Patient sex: F
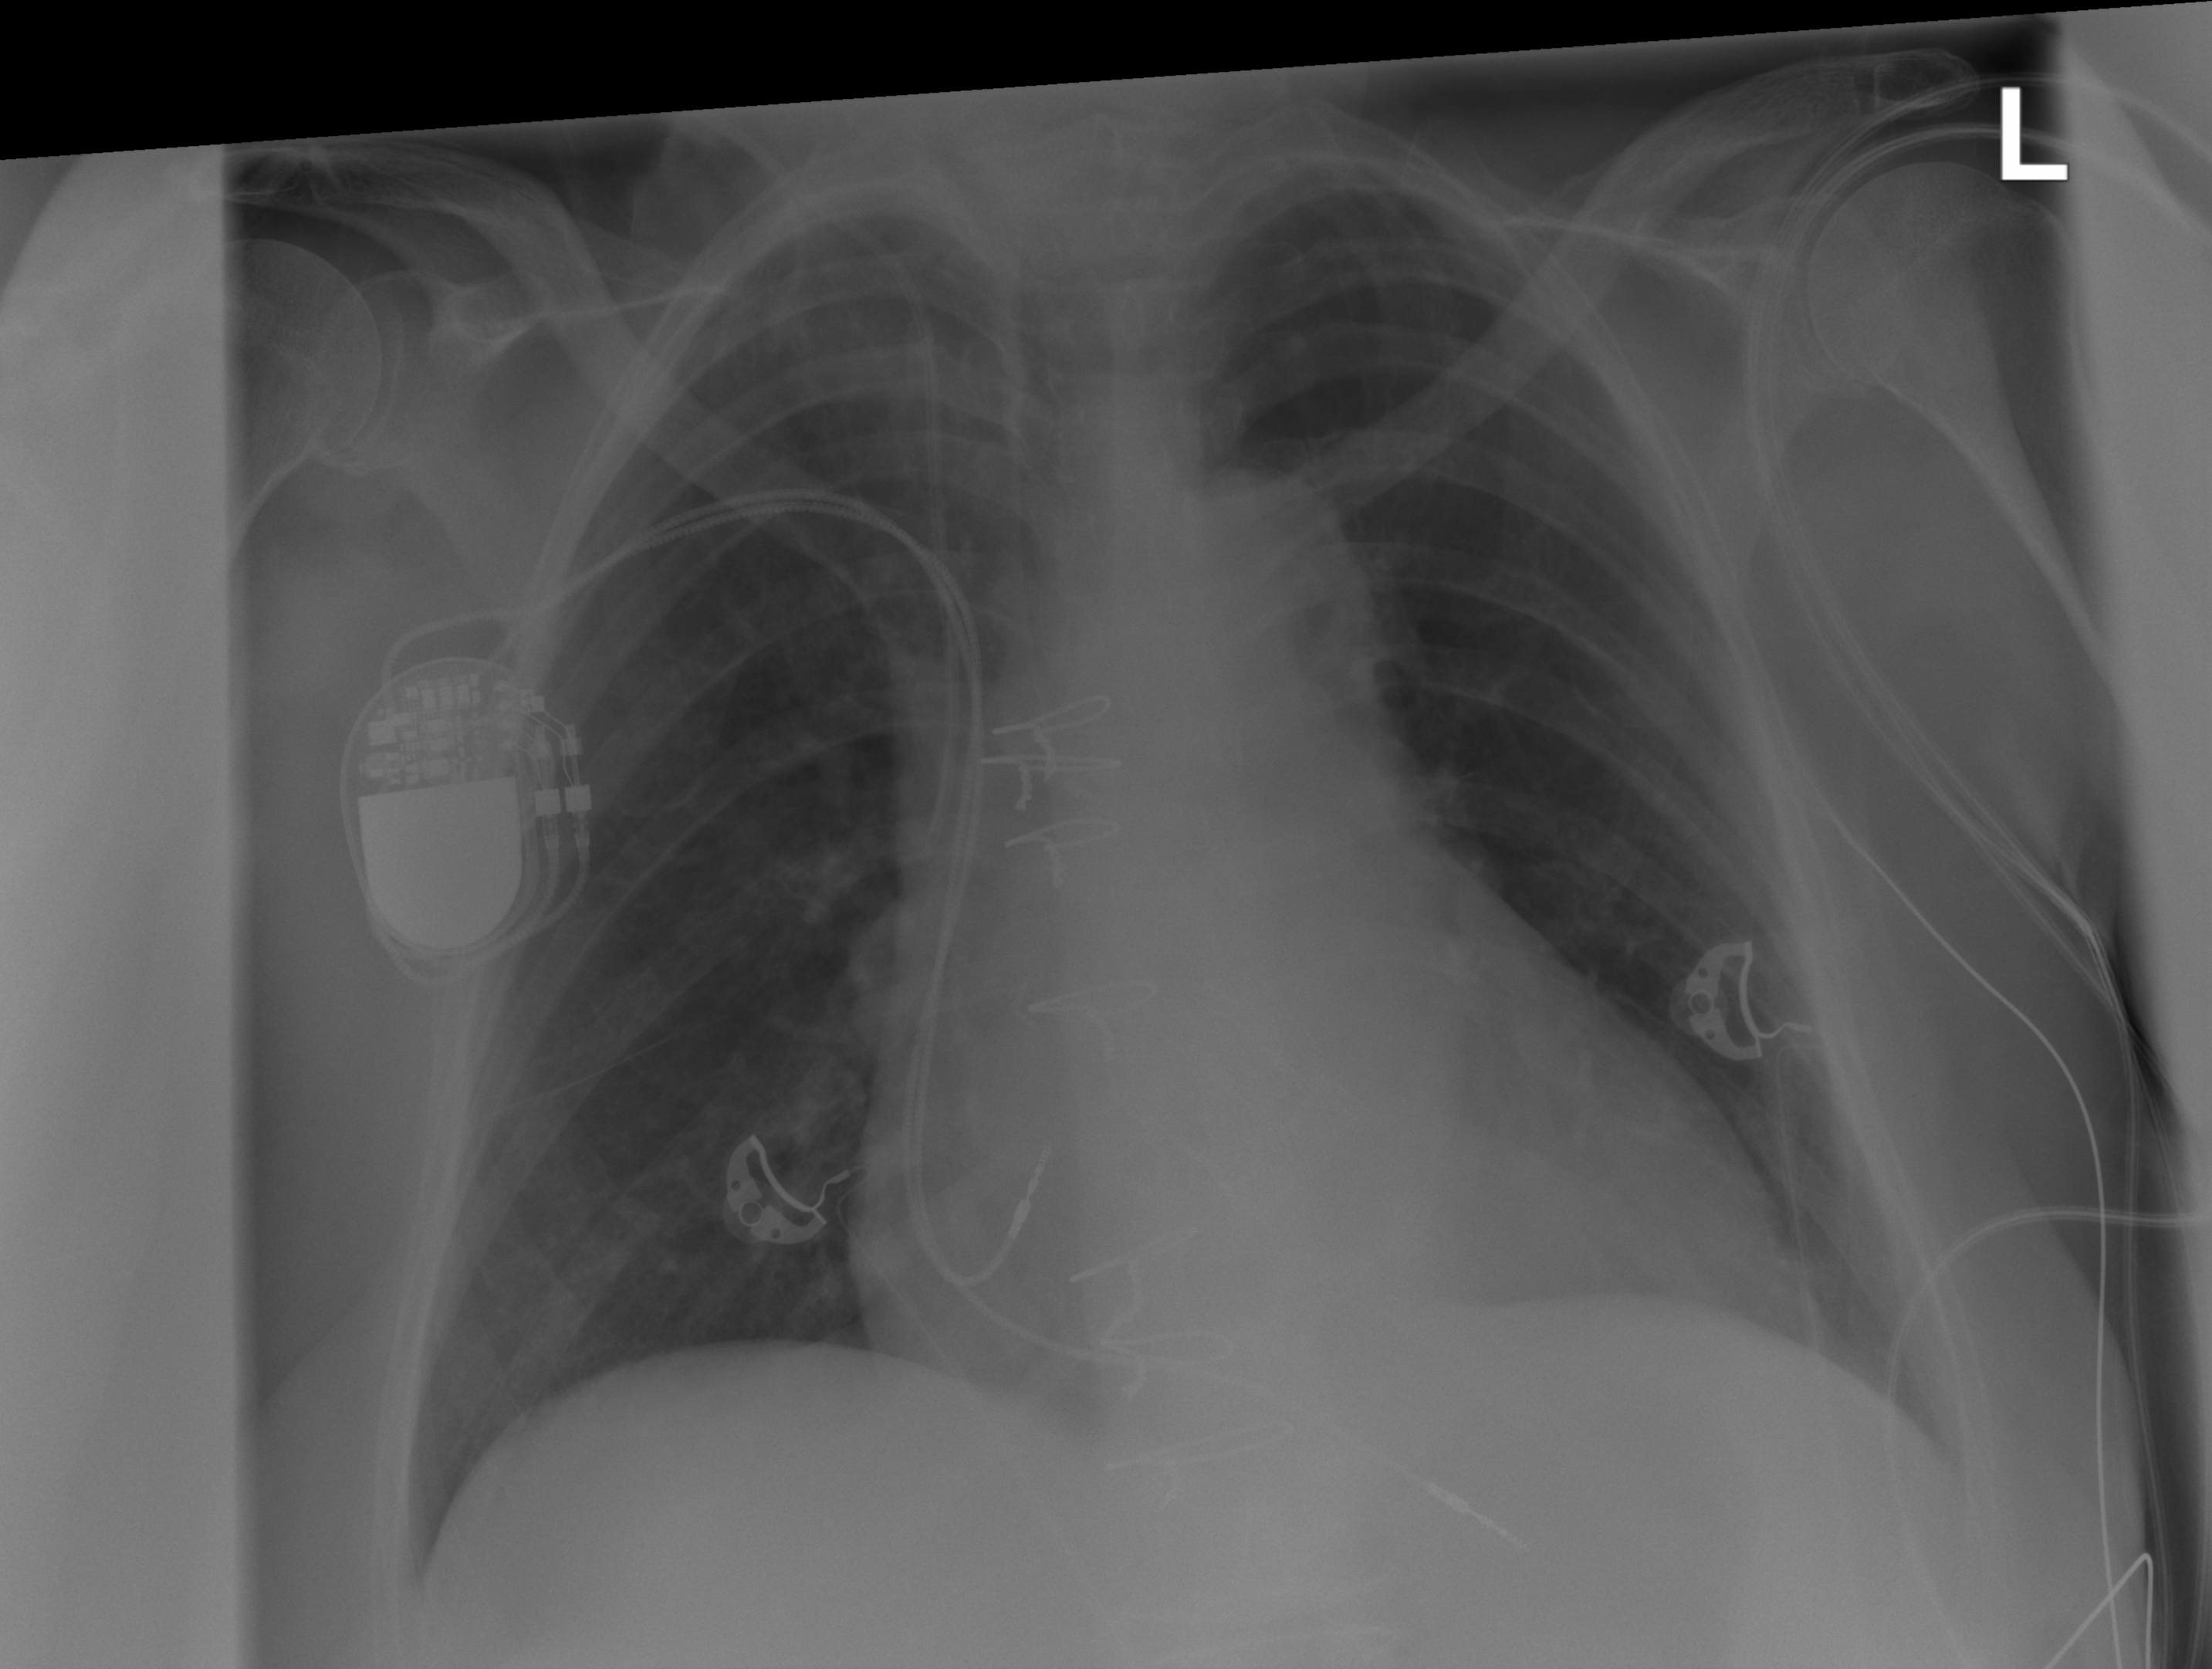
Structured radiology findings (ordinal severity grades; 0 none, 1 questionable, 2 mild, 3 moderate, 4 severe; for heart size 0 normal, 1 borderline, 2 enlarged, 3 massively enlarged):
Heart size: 2
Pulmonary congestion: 0
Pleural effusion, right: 0
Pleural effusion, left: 0
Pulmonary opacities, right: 2
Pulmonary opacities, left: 0
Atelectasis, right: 0
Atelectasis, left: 0